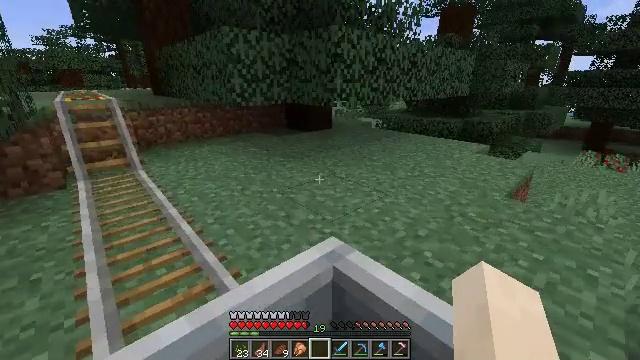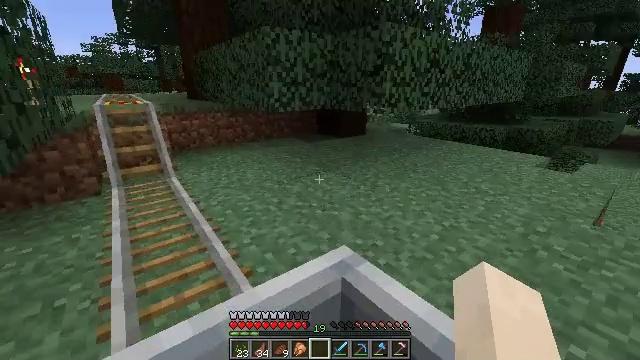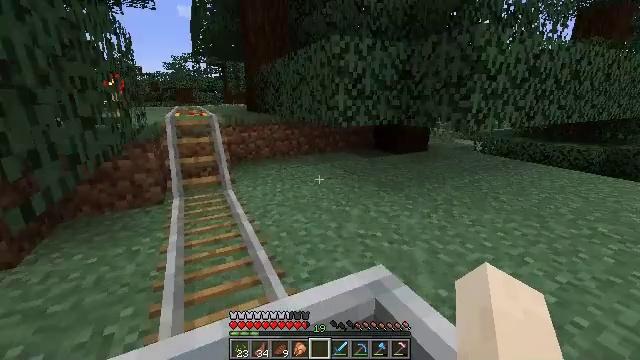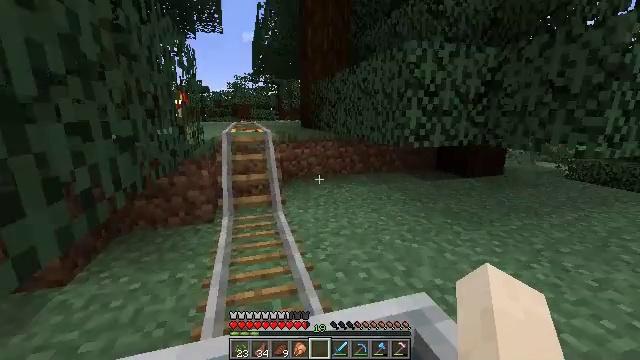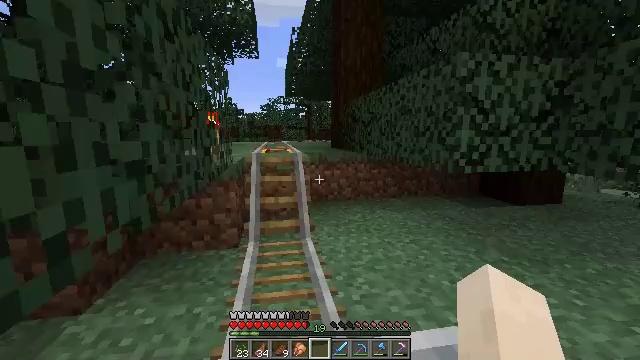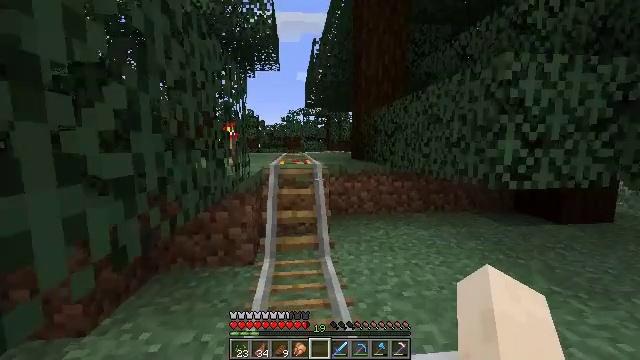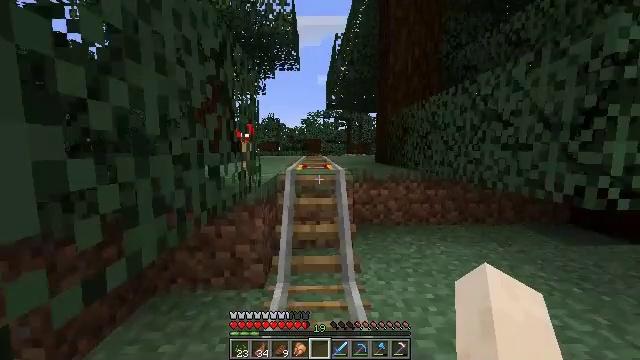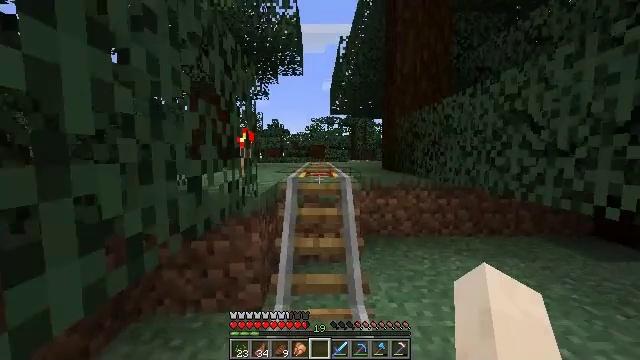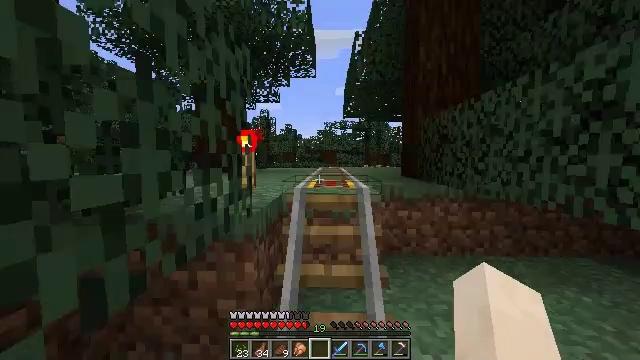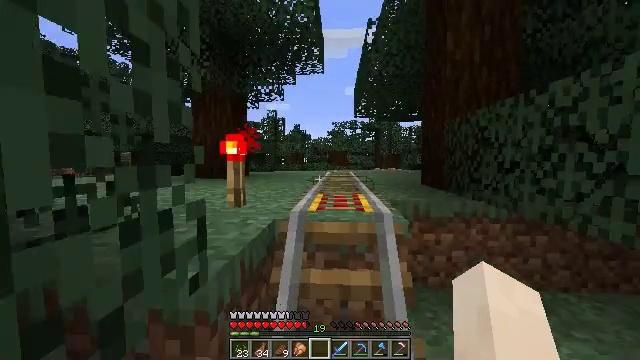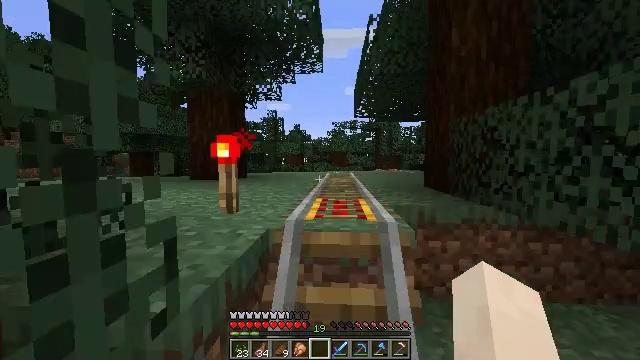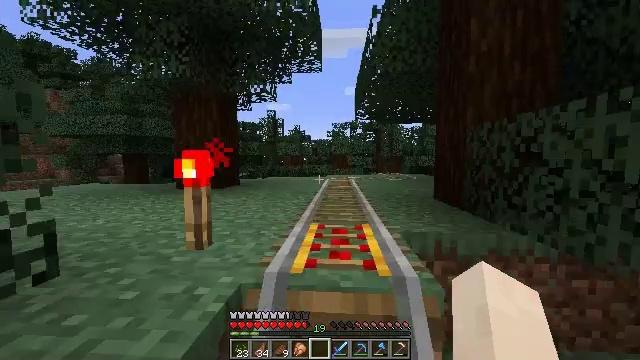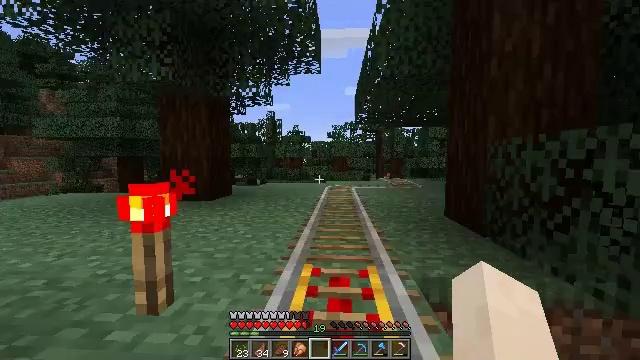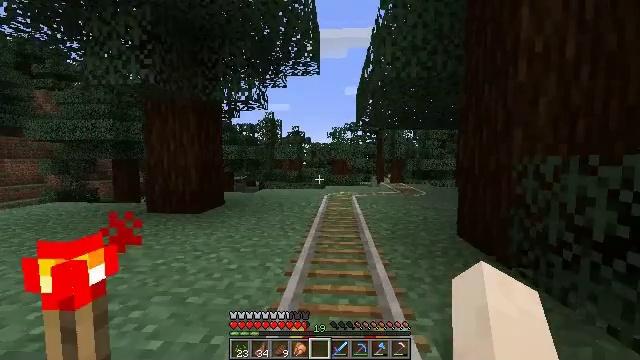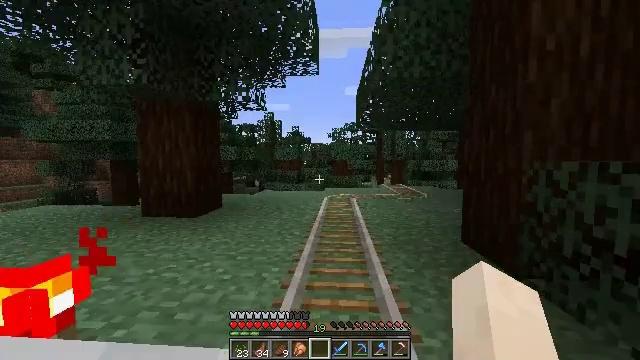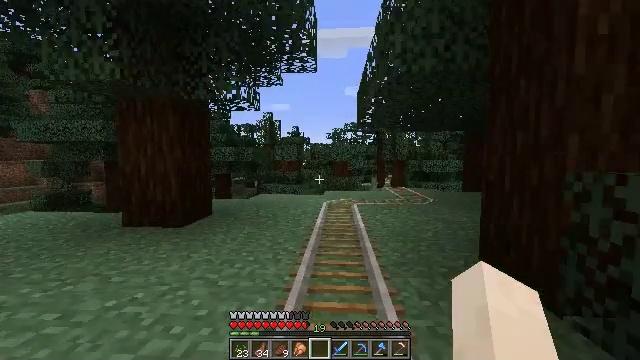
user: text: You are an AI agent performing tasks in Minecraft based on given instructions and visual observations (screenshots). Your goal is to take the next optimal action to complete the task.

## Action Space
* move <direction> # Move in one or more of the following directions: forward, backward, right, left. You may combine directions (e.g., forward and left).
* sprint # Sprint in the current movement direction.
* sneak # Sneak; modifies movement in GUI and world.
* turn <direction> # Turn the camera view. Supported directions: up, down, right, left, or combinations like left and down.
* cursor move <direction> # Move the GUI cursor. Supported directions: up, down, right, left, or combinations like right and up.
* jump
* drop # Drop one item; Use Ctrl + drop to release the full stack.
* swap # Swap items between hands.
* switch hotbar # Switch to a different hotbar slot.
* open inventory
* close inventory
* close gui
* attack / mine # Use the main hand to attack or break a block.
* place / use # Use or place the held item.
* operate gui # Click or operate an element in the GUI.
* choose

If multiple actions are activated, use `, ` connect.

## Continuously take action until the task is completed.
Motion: motion action
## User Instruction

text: Collect wheat crops.
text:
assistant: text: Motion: turn left
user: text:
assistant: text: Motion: turn left and up
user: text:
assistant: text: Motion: turn left and up
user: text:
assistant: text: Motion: turn left and up
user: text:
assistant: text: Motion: turn left and up
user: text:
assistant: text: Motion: turn left
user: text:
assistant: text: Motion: turn left and up
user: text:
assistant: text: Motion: turn left and up
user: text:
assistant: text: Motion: no_op
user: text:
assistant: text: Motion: no_op
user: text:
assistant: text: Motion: no_op
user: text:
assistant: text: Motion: no_op
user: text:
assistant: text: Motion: no_op
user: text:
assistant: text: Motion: no_op
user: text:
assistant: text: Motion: no_op
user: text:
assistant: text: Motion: no_op
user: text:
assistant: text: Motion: no_op
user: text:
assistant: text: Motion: no_op
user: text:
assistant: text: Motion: no_op
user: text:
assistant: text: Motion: no_op
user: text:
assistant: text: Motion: no_op
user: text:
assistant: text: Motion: turn down
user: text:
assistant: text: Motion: no_op
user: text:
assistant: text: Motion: no_op
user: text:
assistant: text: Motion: no_op
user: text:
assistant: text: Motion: no_op
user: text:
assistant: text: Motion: no_op
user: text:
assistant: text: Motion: no_op
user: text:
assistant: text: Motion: no_op
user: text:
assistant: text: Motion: turn down